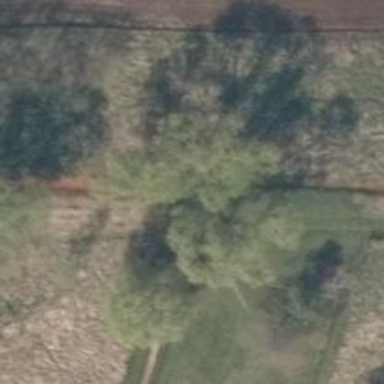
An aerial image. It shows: Deciduous tree with broadleaved leaves.